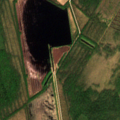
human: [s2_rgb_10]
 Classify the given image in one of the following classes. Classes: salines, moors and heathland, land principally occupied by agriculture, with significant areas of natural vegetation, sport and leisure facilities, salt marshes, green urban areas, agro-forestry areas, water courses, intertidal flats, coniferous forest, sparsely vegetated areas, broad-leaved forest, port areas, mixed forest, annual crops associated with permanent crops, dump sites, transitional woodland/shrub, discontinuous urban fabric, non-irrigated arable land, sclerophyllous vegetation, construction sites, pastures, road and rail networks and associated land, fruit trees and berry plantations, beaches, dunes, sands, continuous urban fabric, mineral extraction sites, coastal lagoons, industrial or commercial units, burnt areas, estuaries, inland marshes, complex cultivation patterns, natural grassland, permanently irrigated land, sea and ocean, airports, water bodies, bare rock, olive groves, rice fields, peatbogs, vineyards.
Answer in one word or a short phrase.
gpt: coniferous forest, mixed forest, transitional woodland/shrub, peatbogs